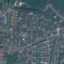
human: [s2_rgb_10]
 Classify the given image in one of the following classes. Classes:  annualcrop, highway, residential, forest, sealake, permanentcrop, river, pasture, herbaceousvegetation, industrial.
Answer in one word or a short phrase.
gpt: Residential